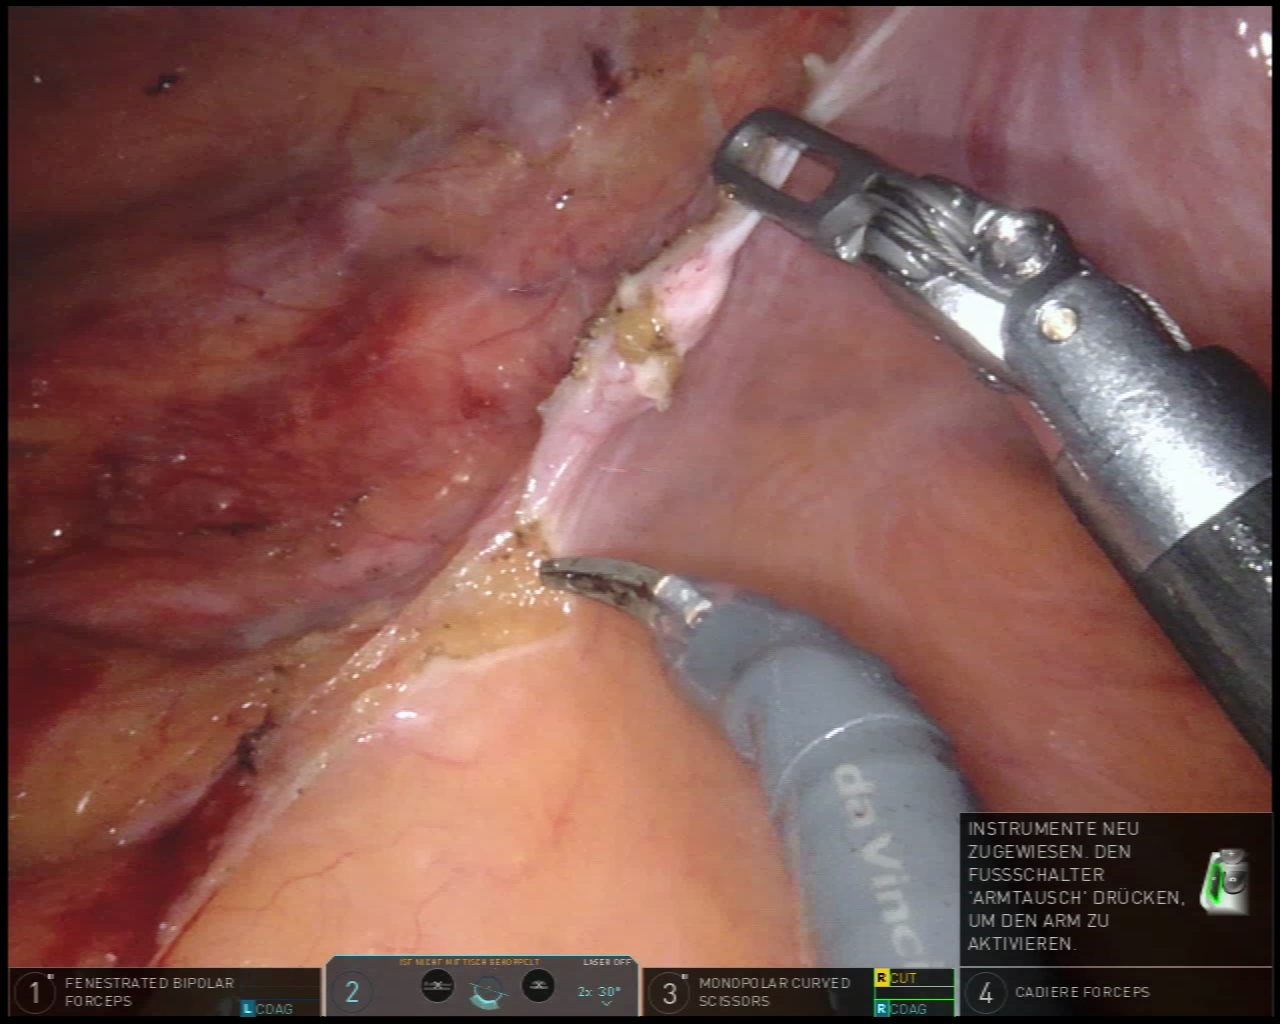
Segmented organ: ureter
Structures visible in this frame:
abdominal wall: yes
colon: no
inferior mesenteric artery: no
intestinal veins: no
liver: no
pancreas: no
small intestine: no
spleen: no
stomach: no
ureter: yes
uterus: no
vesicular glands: no